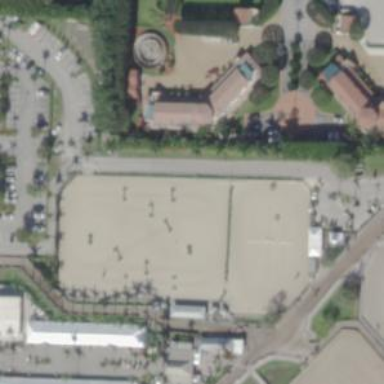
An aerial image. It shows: Fence surrounding equestrian pitch for leisure land activities.